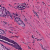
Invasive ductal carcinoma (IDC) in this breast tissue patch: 0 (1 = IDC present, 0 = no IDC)